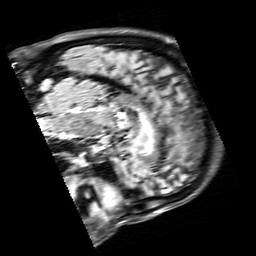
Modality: FLAIR
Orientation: sagittal
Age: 73
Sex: female
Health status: healthy
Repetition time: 12 s
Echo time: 0.095 s